Aerial crown-view tile of a tropical tree (Barro Colorado Island, Panama), acquired 20240918:
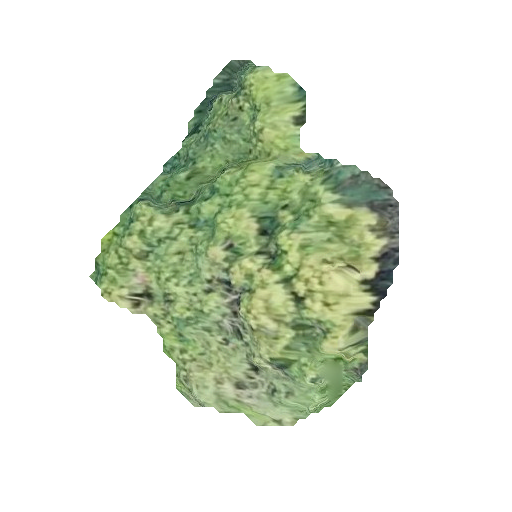
Species: Prioria copaifera
GBIF accepted scientific name: Prioria copaifera
Crown area: 108.546 m²